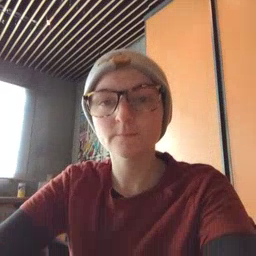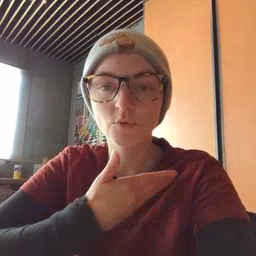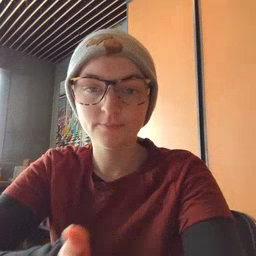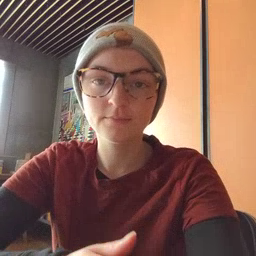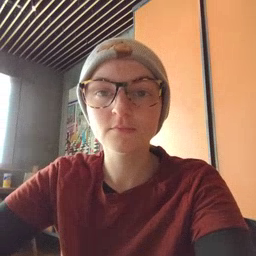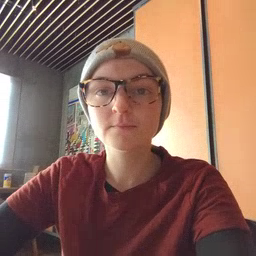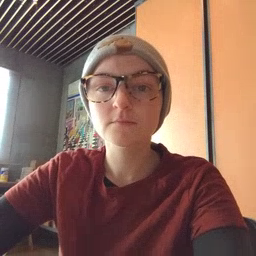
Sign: arm